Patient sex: M
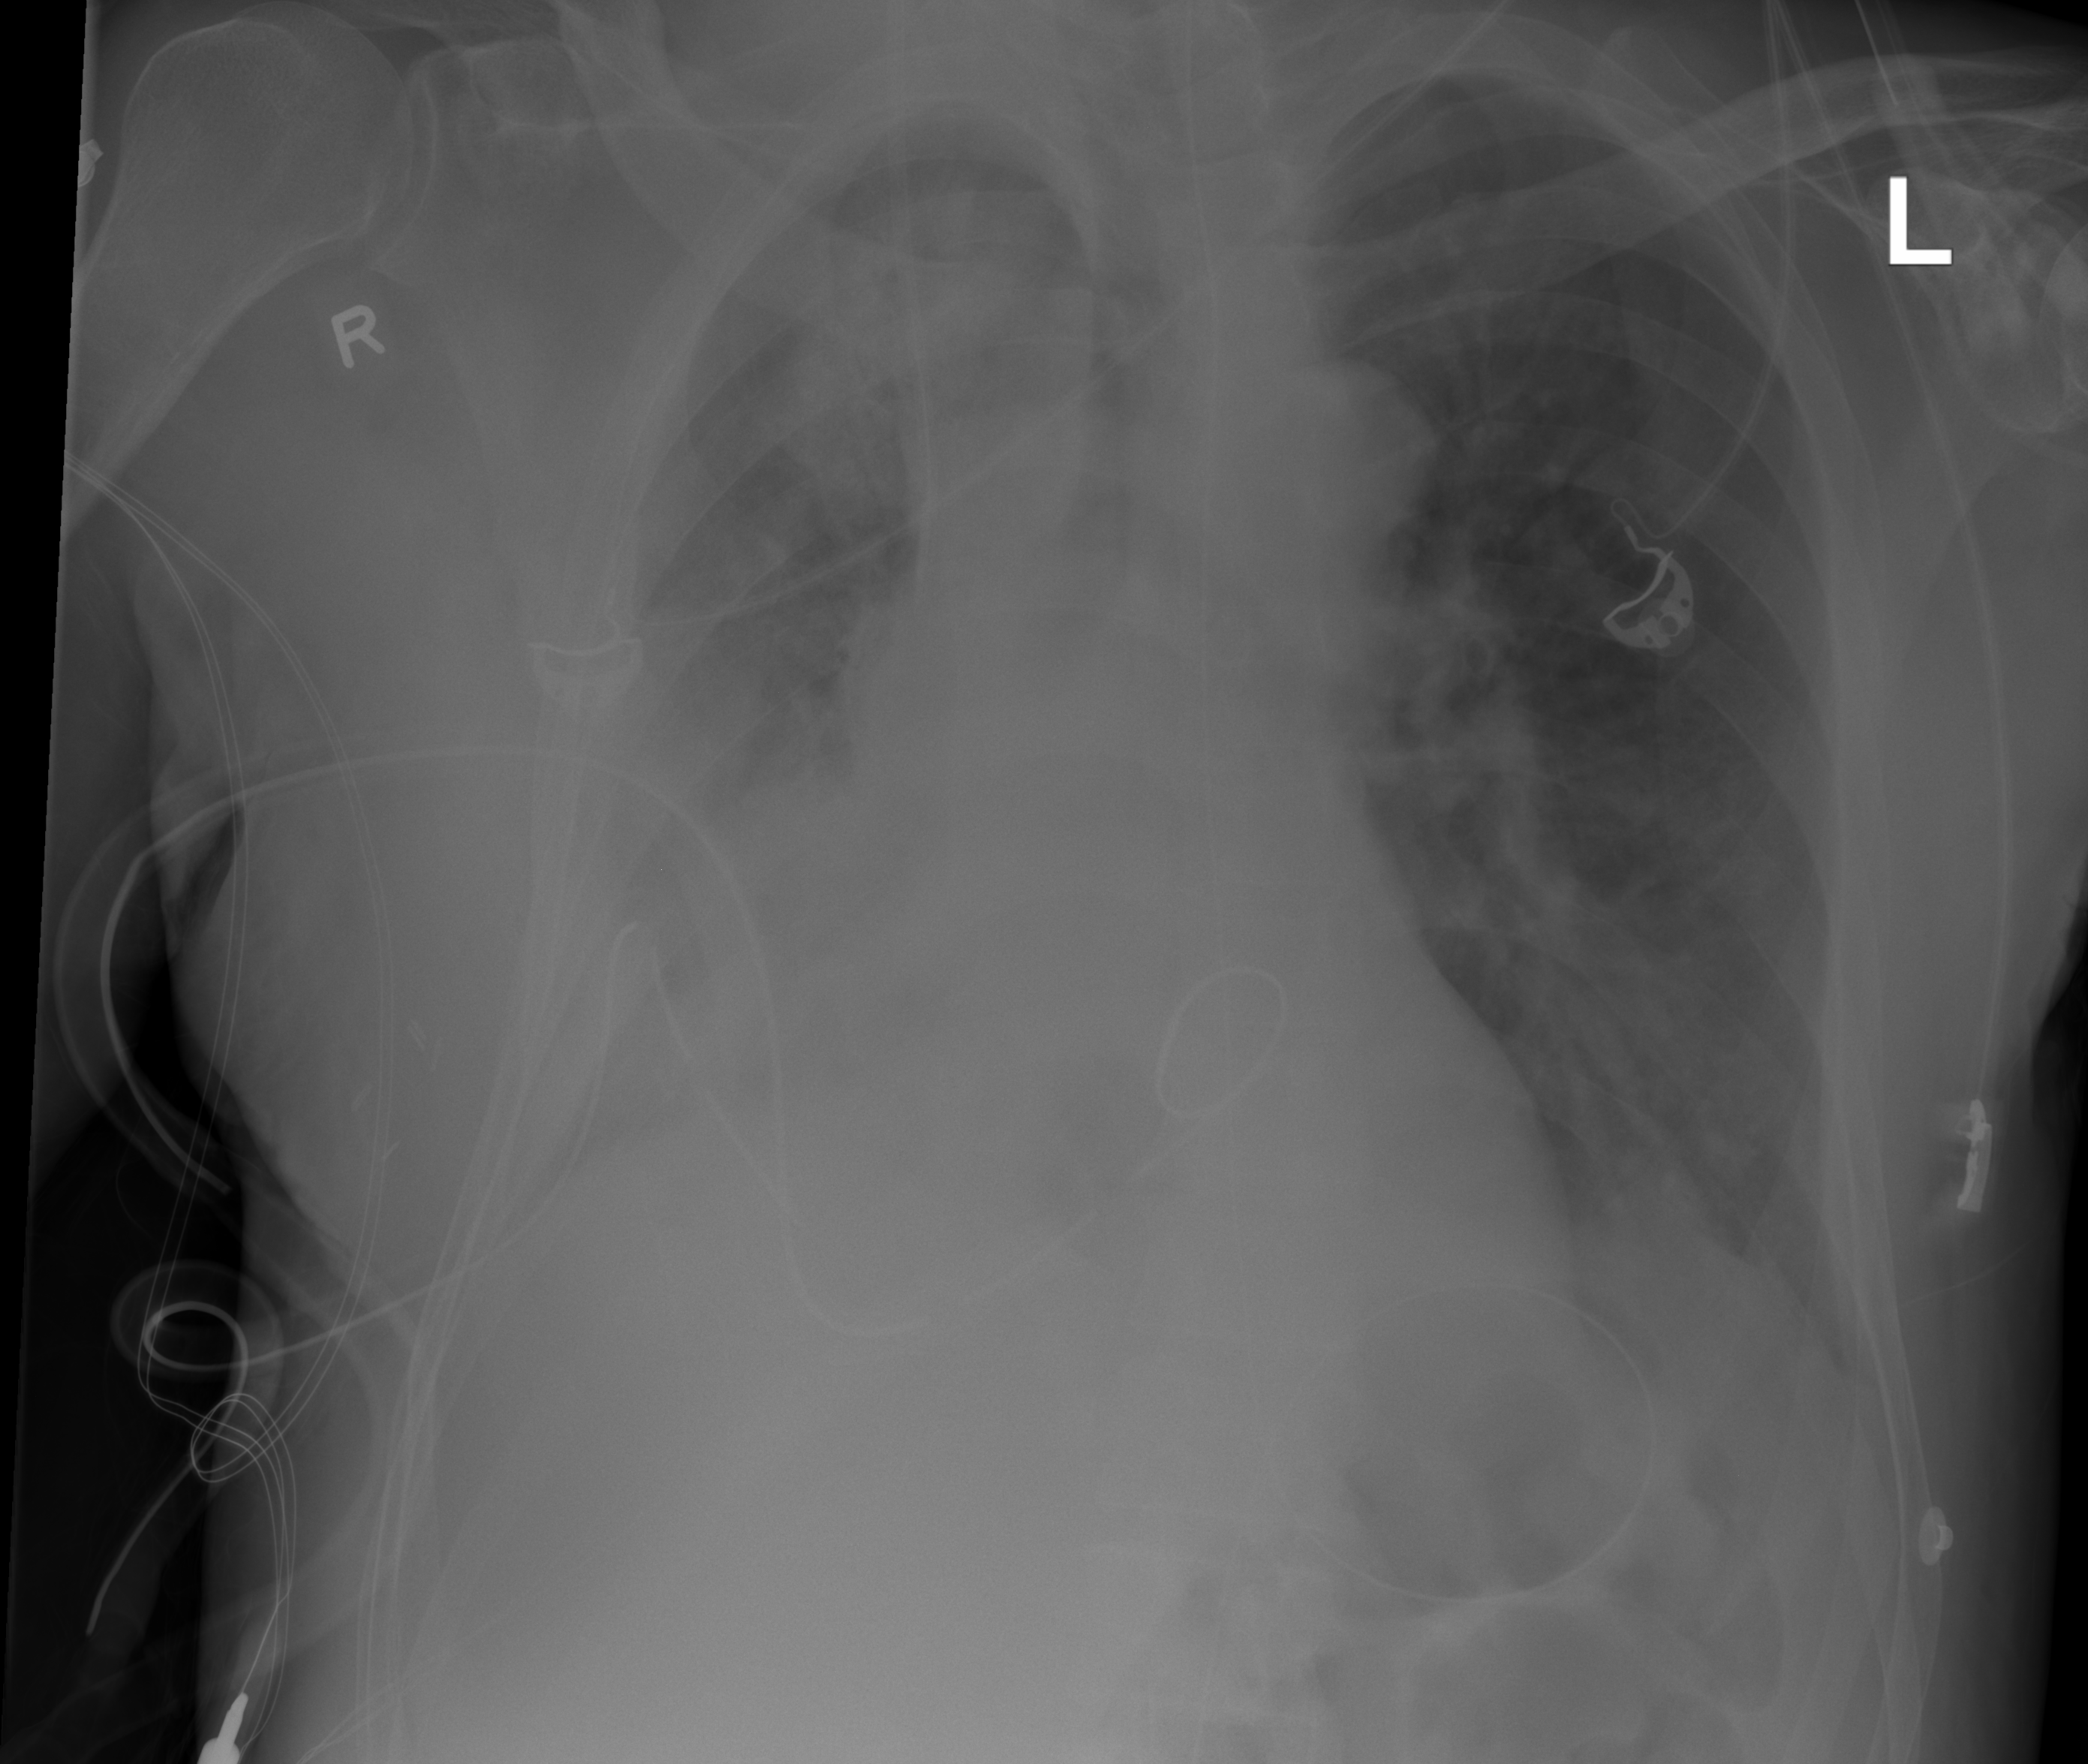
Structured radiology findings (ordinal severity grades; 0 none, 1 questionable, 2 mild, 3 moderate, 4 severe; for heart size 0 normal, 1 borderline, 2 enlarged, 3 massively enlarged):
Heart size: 0
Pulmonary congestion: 3
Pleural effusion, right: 2
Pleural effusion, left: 0
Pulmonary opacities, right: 4
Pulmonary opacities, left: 2
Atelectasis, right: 3
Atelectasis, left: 2